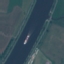
Label: River